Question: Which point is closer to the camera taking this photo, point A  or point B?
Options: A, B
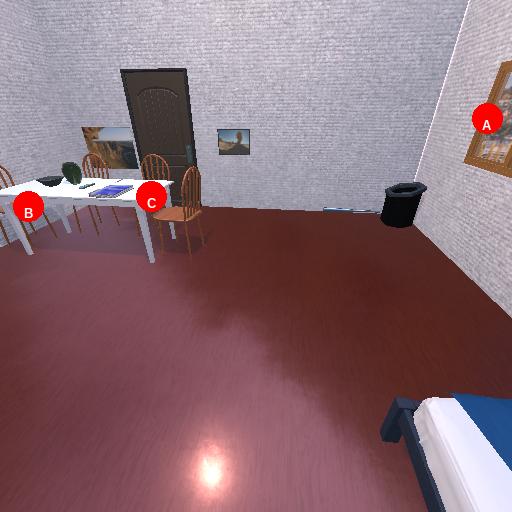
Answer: A